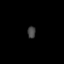
Tissue: prostate
Cell type: Epithelial cells
Senescence score: 0.3314
Nuclear area (px): 97
Mean DAPI intensity: 65.588